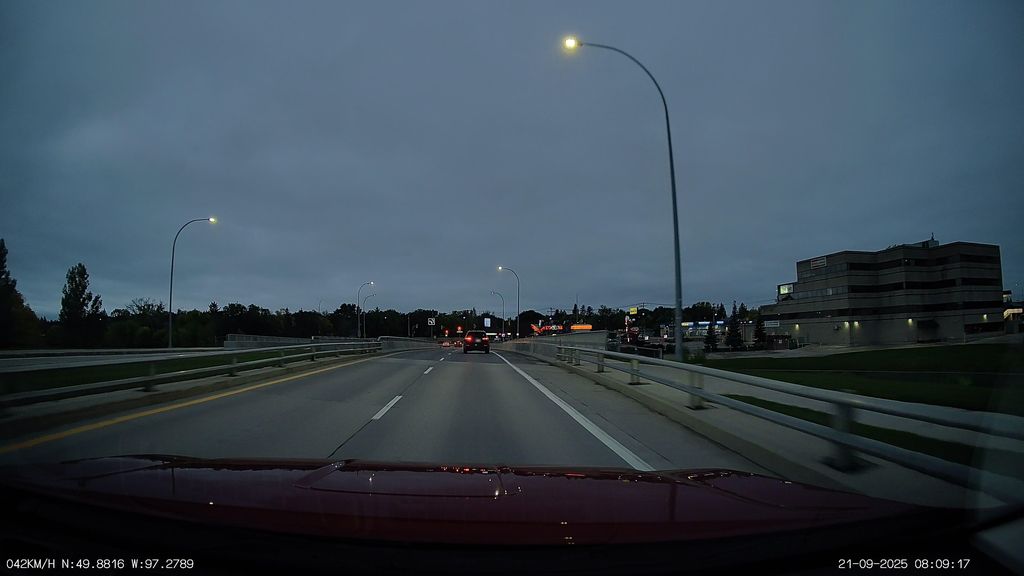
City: winnipeg